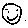
Label: smiley face